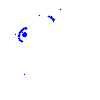
Particle: electron